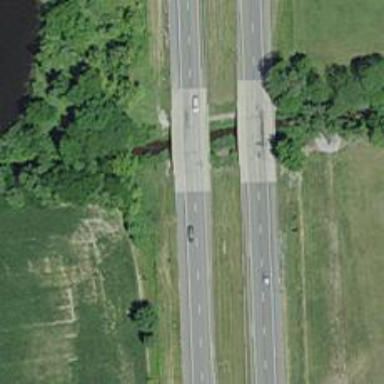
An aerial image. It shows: Primary highway expressway that includes bridge.